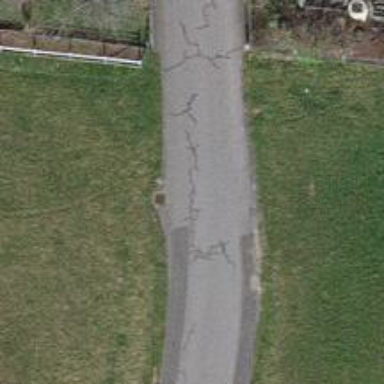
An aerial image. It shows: Unclassified road.